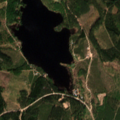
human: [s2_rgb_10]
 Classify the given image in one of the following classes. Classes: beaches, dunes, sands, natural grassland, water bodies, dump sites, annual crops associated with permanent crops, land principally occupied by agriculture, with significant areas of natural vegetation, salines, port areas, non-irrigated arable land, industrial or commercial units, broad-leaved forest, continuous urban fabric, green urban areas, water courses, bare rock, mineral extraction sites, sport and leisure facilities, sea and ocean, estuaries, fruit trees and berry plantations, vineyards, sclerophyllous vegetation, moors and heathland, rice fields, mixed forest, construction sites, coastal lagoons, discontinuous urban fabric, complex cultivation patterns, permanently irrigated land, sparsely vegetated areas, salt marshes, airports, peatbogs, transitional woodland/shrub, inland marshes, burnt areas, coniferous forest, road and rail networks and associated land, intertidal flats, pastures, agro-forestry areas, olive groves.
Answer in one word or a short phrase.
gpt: coniferous forest, transitional woodland/shrub, water bodies